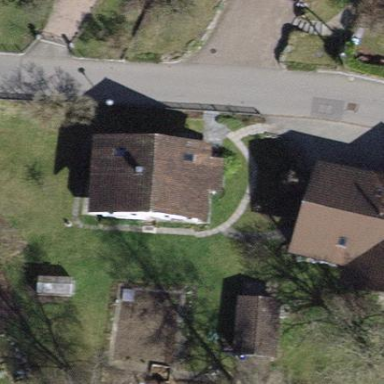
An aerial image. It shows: Building with tiled roof.